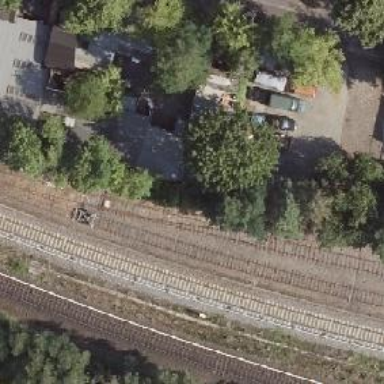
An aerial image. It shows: Abandoned railway yard is depicted.